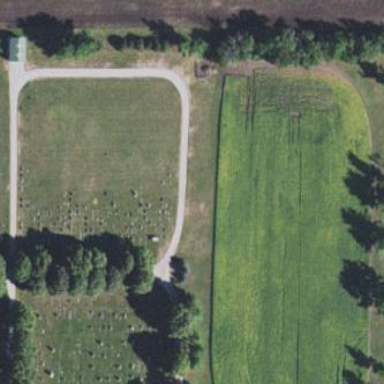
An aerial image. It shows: Cemetery.